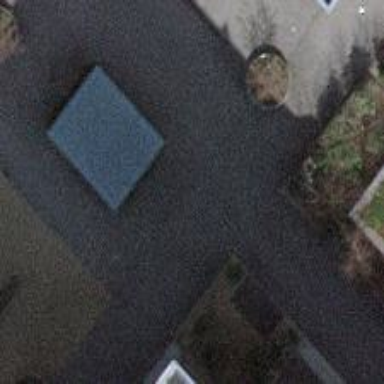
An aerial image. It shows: Pedestrian path with asphalt surface.